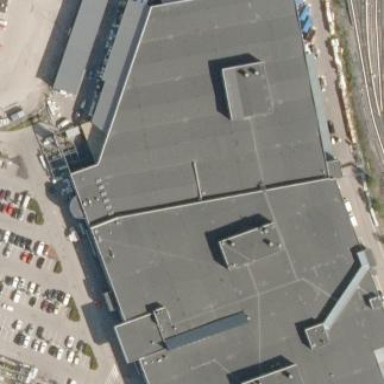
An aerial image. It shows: Retail building in mall.